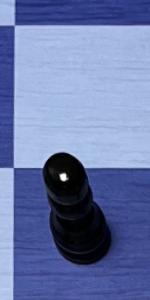
Label: Pawn_Black